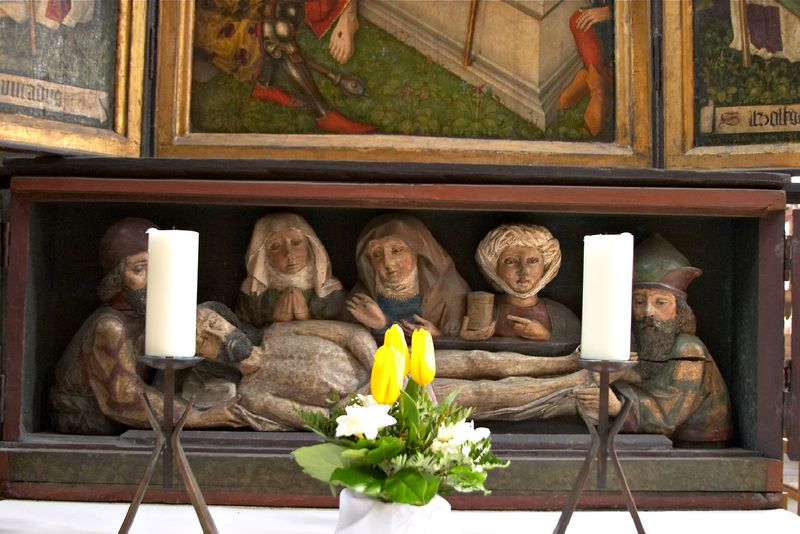
Titel: Wolfgangaltar in St. Lorenz in Nürnberg
Künstler: Meister des Wolfgangaltars
Standort: Nürnberg, St. Lorenz (EU - D - B)
Schlagwörter: weiß, frauen, gelb, blume, blumen, frau, holz, männer, tuch, malerei, bart, tot, bild, kirche, skulptur, kopfbedeckung, relief, figuren, kerzen, foto, becher, beten, salbung, altar, kerzenständer, christus, jesus, pieta, ständer, maria, beweinung, maria magdalena, grablegung, altarbild, anna